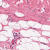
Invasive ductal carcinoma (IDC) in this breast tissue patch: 0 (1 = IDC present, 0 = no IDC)